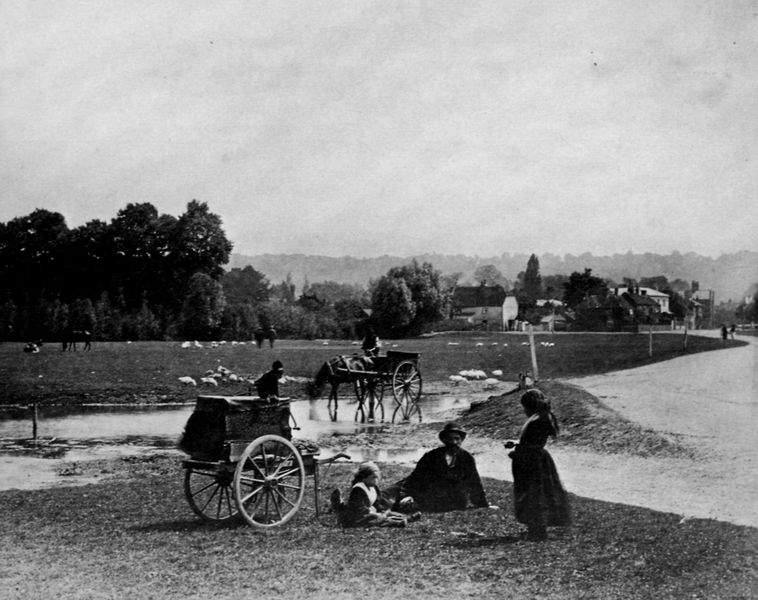
Titel: Cookham Sumpf, Berkshire
Künstler: Francis Frith
Schlagwörter: baum, himmel, mann, wasser, weiß, wolken, bäume, fluss, landschaft, menschen, sand, see, sitzen, stadt, teich, ufer, frau, grau, hintergrund, holz, hut, pfeiler, schwarz, strasse, vordergrund, gras, haus, park, rasen, tier, tiere, weg, wiese, wolke, zaun, meschen, rock, alt, trinken, ast, bach, deich, feld, horizont, häuser, spiegelung, stamm, weide, gewässer, boden, land, sitzend, familie, kind, paar, pflanzen, wald, arbeit, bauern, esel, karren, kinder, pferd, pferde, räder, affe, pfütze, ort, ernte, russland, berge, dorf, tag, grasen, herde, kuh, pause, picknick, rast, kutsche, speichen, rad, schutt, wagen, spielen, kopftuch, waldrand, foto, fotografie, ortschaft, photographie, pfahl, füttern, schwarz-weiss, kutscher, zirkus, deichsel, wägen, zille, kiste, gänse, darsteller, photo, baumgruppe, tümpel, hölle, mittelalter, siedlung, tränke, gaukler, armut, gespann, kabine, treck, schafe, mittelgrund, matsch, stempen, pferdewagen, straßenrand, äume, lacke, furt, wanderzirkus, drehleier, wasserlache, leierkasten, amisch, badewagen, drehorgel, rast pause, sinti und roma, wandercirkus, wasserlacke, amish